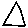
Label: triangle